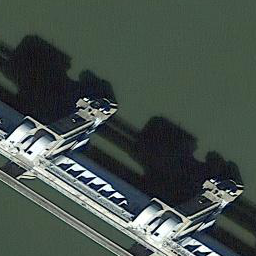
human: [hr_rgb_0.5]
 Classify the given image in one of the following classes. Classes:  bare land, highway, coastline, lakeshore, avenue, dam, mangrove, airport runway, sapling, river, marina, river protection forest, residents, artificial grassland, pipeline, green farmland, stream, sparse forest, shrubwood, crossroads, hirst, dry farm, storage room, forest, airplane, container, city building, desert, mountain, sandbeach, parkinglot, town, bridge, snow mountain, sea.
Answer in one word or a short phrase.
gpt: dam